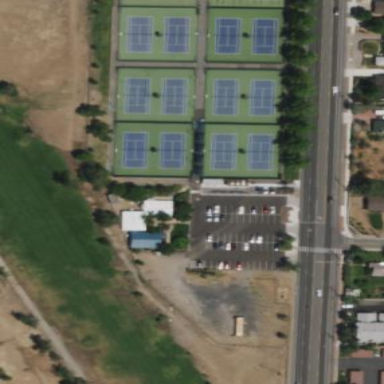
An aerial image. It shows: Sports centre featuring tennis facilities.